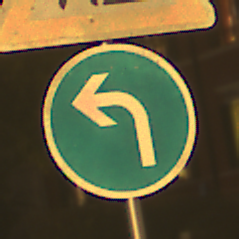
Verkehrszeichen: VorgeschriebeneFahrtrichtungLinks
Zusatzzeichen oben: Arbeitsstelle
Umgebung: Outdoor, Urban
Tageszeit: Night
Wetter: Clear
Licht: Artificial
Jahreszeit: NotSpecified
Kontrast: HighContrast